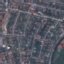
Land use / land cover: Residential